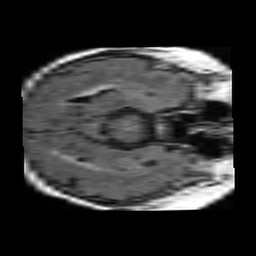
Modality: FLAIR
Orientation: axial
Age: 84
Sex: female
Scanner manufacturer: philips
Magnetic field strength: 1.5 T
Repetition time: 11 s
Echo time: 0.14 s